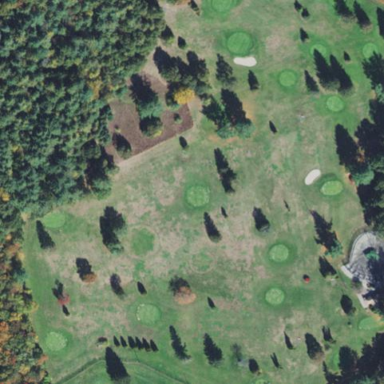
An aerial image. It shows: Golf course.